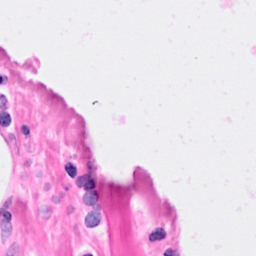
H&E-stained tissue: Breast